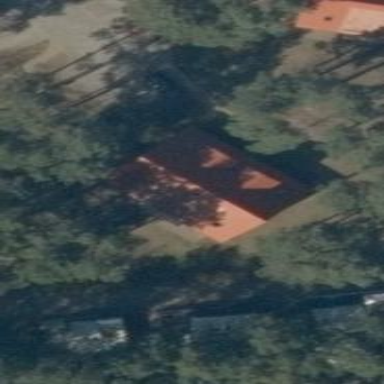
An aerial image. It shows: Gabled building with roof tiles. The building has multiple parts.